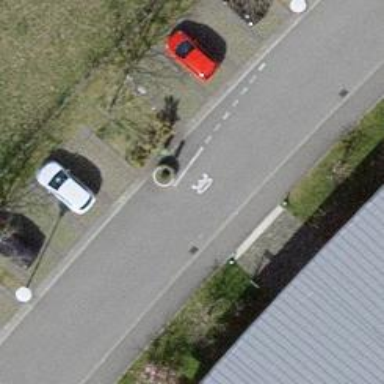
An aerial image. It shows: Traffic calming feature called choker.